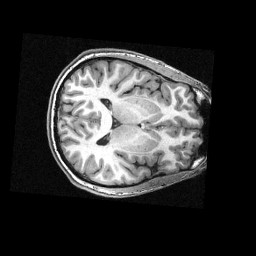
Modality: T1w
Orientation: axial
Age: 28
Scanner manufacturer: siemens
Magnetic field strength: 3 T
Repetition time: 2.3 s
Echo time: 0.00336 s